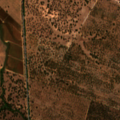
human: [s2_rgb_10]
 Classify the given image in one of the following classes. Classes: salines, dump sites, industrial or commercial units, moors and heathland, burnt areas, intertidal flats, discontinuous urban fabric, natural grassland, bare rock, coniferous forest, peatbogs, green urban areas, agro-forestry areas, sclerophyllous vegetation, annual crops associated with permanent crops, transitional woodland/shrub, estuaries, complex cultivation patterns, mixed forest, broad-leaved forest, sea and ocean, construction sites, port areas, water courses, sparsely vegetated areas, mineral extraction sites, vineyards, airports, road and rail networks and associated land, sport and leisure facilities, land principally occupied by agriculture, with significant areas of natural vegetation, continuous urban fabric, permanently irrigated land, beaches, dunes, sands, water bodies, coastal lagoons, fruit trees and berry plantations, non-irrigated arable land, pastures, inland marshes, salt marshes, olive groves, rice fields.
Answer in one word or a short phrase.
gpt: non-irrigated arable land, permanently irrigated land, complex cultivation patterns, agro-forestry areas, transitional woodland/shrub